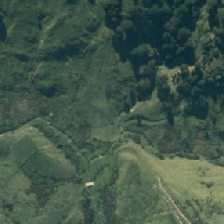
Land cover: manuka_kanuka